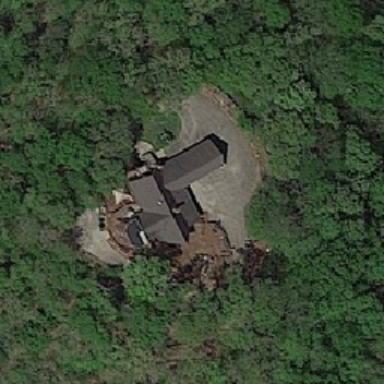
The grey roof houses on the bare ground .